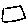
Label: square